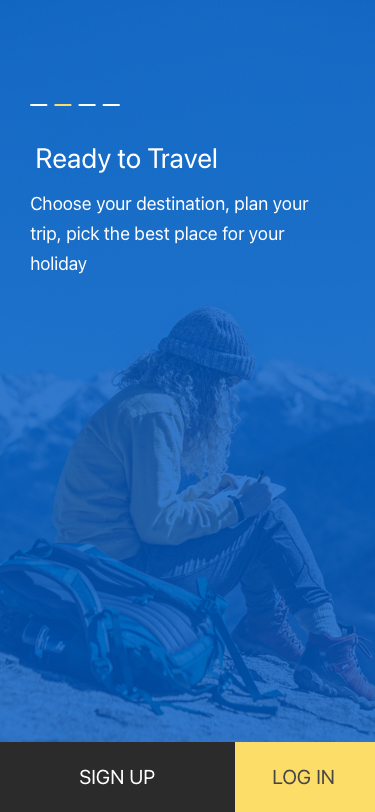
Text in this UI design:
LOG IN
Sign up
Choose your destination, plan your trip, pick the best place for your holiday
Ready to Travel